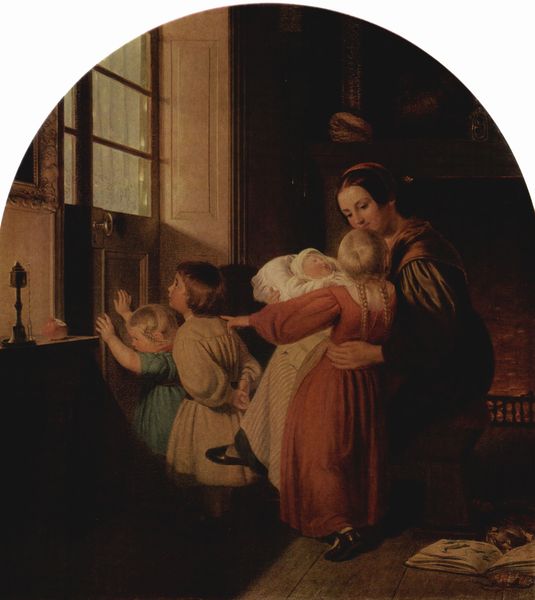
Titel: Kinder in Erwartung des Weihnachtsbaumes
Künstler: Ferdinand Theodor Hildebrandt
Standort: Sankt Petersburg
Institution: Eremitage
Schlagwörter: blau, dunkel, feuer, gemälde, hand, schatten, weiß, grün, mädchen, sitzen, abend, braun, fenster, frau, frisur, glas, haar, holz, kleid, kleider, lampe, licht, raum, rücken, schwarz, tisch, tür, zimmer, ölbild, blick, haus, rot, malerei, rock, blond, wand, arme, falten, gesicht, halten, rahmen, stehen, bild, hände, innenraum, schauen, vorhang, öl, gitter, boden, fransen, interieur, drei, familie, innen, kind, mutter, genre, kamin, kinder, oval, rund, runf, beine, apfel, schürze, bilder, bilderrahmen, schrank, wohnzimmer, bogen, beobachten, fußboden, schuhe, zöpfe, türe, baby, dielen, haarband, schemel, rundbogen, romantik, kissen, gardine, wohnung, holzboden, zopf, festhalten, kerze, bett, leuchter, geländer, stube, kammer, holzdielen, junge, warten, zeigen, freude, griff, spiel, vier, eingang, buch, amme, scheibe, knien, reihe, schuh, kleinkind, kerzenständer, kerzenlicht, türknauf, kerzenleuchter, öllampe, laibung, fingerzeig, heimlich, kassetten, schlüssel, holzfußboden, glastür, neugier, taufe, maria, töchter, neugierig, verschlossen, öffnen, säugling, wiege, kleinkinder, weihnachten, erwartung, generation, halbbogen, fenstre, spannung, ungeduld, bescherung, kindermädchen, abendgebet, lieb, häuslich, lieblich, heim, lauschen, zu hause, mama, papa, zuhalten, store, kindchen, aufmachen, realistik, sorgsam, steckkissen, vorfreude, ungeduldig, warten aufs christkind, vor der weihnachtsstube, mutter mit vierkindern, jungen´, zeign, familie kind, #tür, behutsam, liebhaben